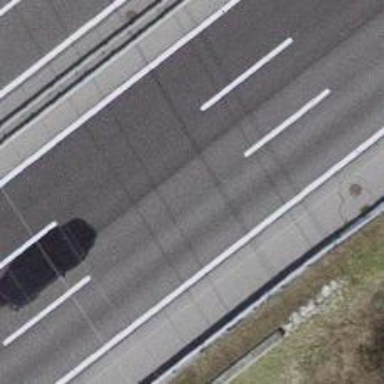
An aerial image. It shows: Wildlife crossing bridge over motorway with asphalt surface.